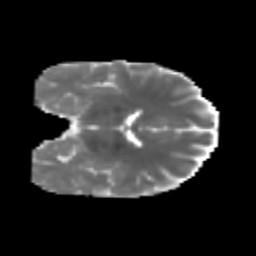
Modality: MD
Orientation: coronal
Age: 28
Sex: male
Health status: healthy